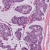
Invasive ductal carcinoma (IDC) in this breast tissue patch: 1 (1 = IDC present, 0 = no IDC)